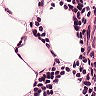
Metastatic tissue present: yes